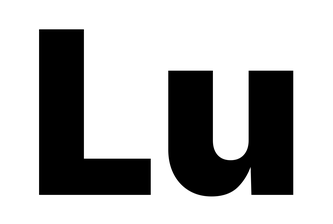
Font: Inter_Black